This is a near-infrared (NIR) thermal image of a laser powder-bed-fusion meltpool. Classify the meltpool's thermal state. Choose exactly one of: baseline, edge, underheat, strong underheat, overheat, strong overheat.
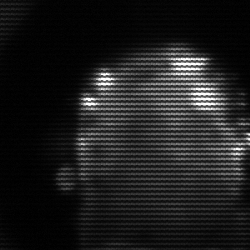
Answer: baseline